Field crop: maize
Growth stage: 2
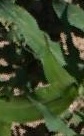
Species: maize